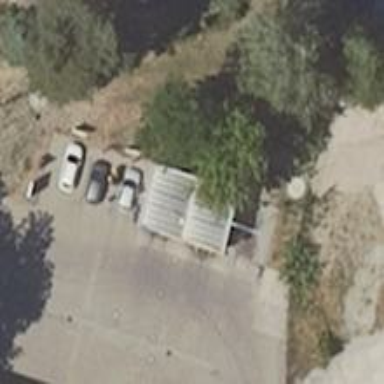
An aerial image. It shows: Car wash facility.